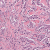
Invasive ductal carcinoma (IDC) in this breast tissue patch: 1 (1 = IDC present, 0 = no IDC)